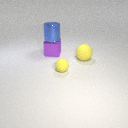
large purple metal cube below large blue metal cylinder